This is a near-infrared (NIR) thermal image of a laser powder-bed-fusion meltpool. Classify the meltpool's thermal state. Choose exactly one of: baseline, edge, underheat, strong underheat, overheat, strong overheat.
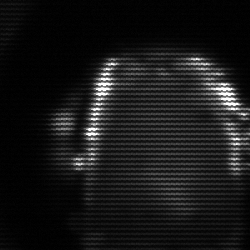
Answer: baseline